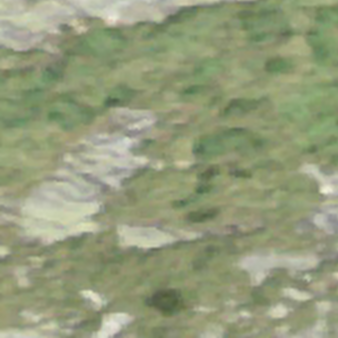
Label: other